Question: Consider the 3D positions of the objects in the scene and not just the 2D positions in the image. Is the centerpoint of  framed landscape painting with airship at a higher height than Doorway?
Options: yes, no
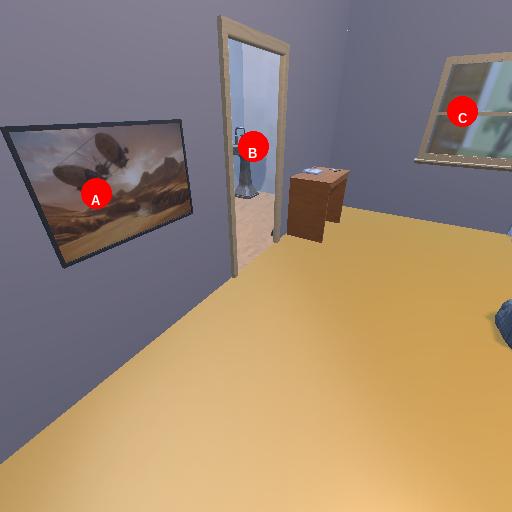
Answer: yes